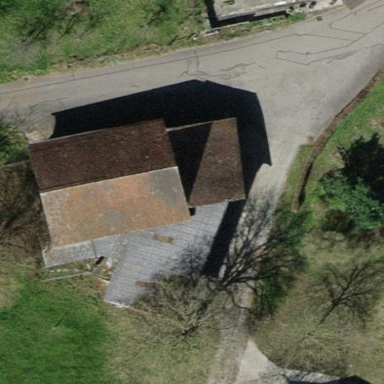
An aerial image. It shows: Shed building.